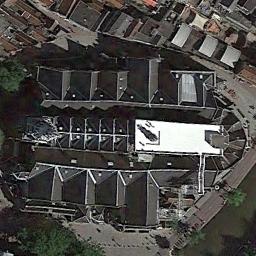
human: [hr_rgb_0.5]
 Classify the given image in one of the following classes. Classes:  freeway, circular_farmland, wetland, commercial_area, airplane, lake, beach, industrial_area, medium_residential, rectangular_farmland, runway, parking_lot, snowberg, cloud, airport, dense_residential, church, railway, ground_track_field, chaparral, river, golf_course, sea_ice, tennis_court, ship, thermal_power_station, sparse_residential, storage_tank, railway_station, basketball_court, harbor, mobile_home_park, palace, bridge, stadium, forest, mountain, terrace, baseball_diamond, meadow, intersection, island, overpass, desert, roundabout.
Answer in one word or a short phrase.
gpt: church